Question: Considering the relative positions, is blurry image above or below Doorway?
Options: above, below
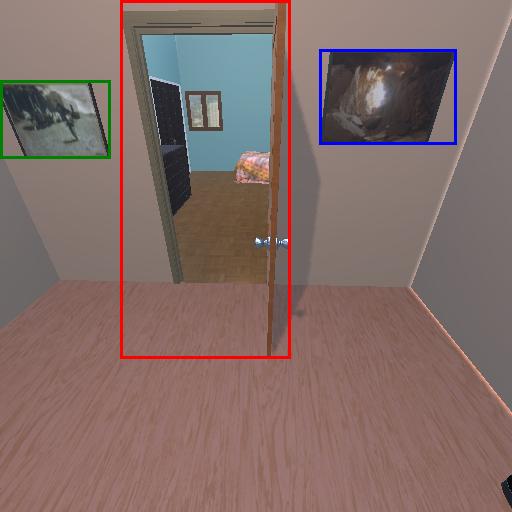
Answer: above